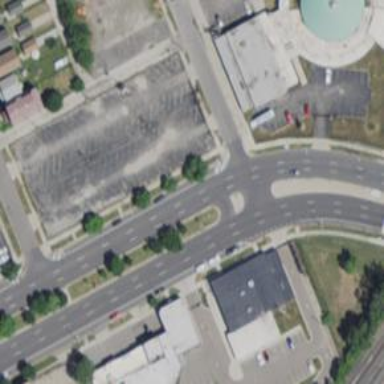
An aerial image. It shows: Secondary link road with asphalt surface.